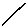
Label: line